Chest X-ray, PA view. Patient: 52 years old, sex M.
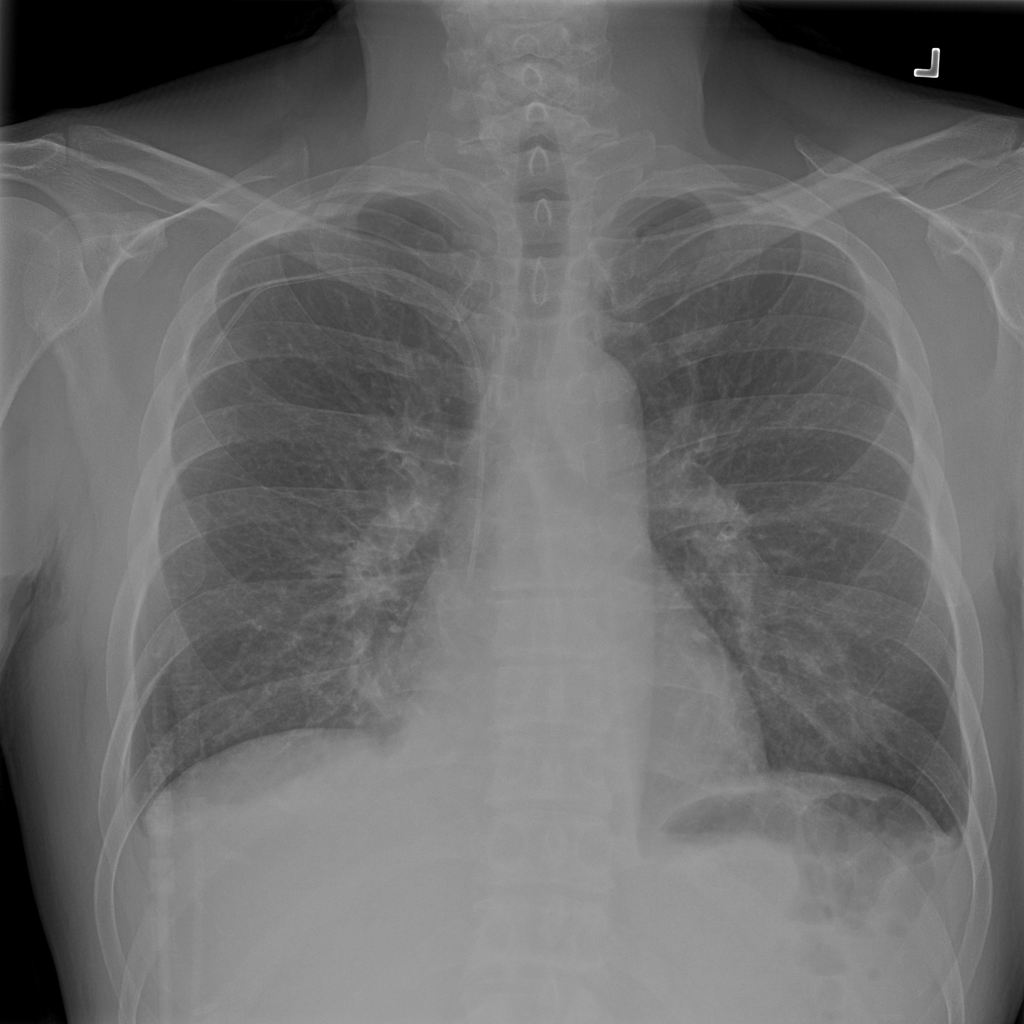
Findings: No Finding